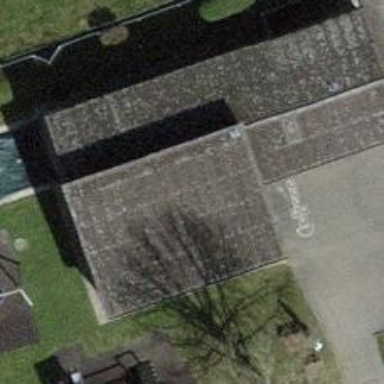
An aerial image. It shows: Kindergarten.